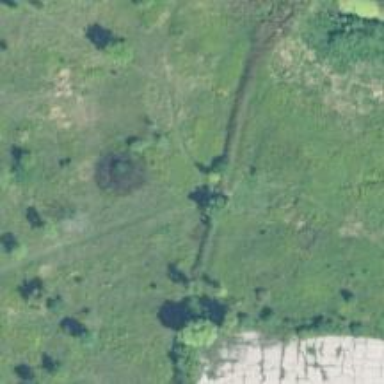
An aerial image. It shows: Disc golf hole.